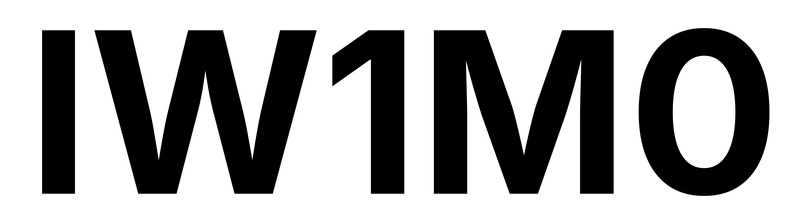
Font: Inter_Bold